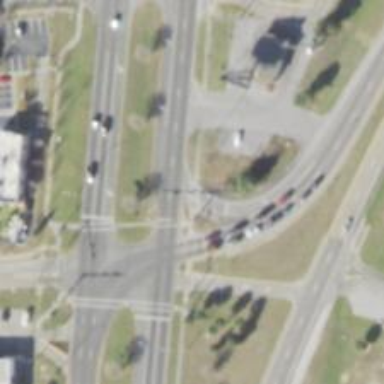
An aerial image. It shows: Marked road crossing.